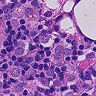
Metastatic tissue present: yes